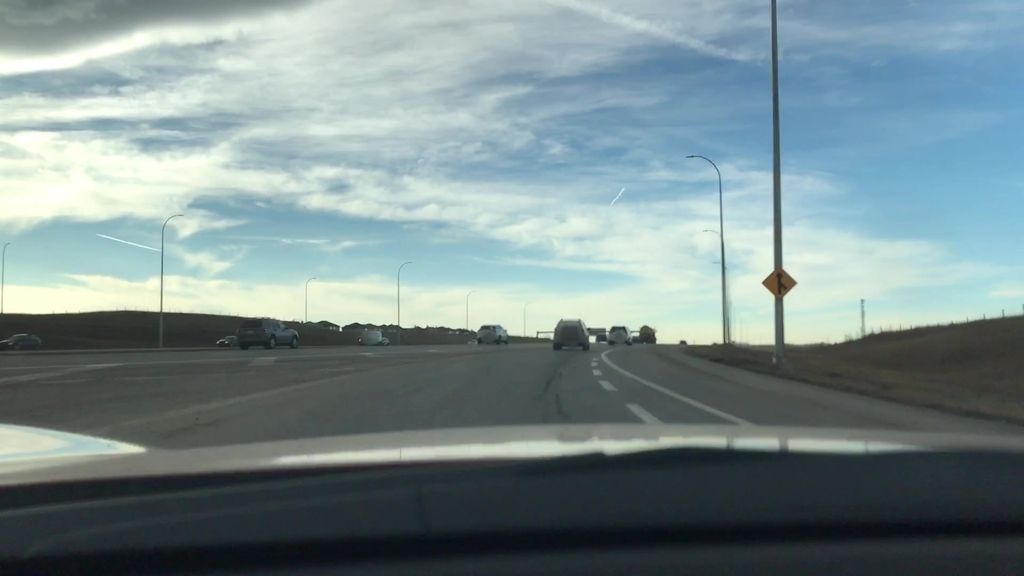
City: calgary